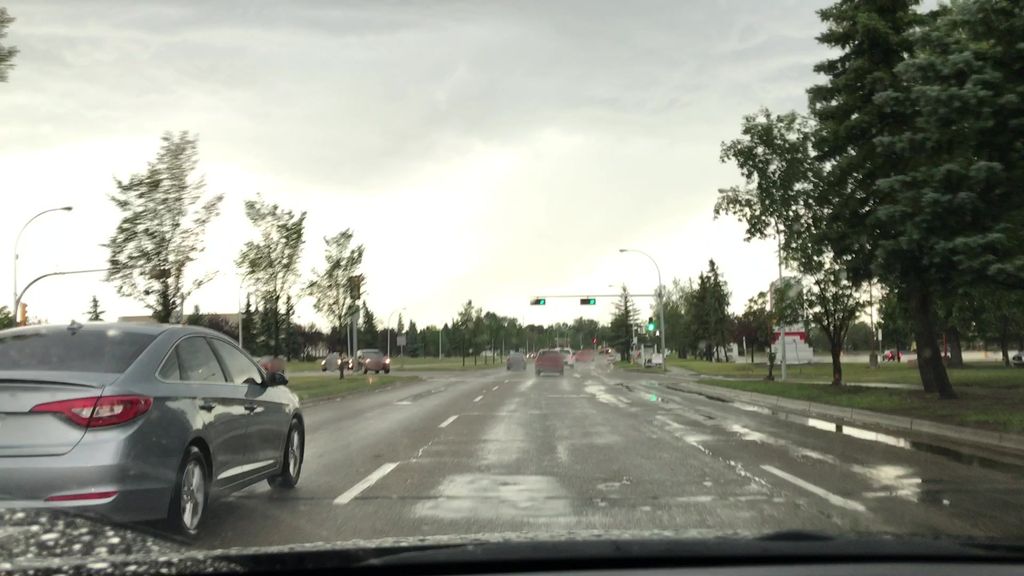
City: edmonton